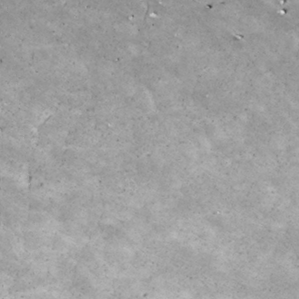
Label: non_frost